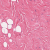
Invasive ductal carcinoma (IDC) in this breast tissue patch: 0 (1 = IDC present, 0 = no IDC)